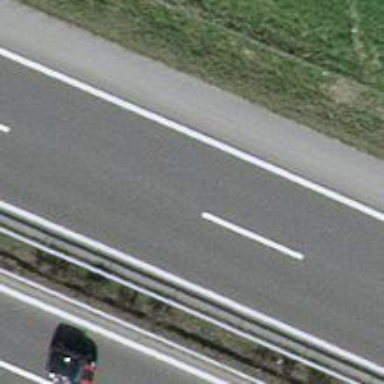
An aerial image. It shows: Motorway.